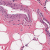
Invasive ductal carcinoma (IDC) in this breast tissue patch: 0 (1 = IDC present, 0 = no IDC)